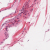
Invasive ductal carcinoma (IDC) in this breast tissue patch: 0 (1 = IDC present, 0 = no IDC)